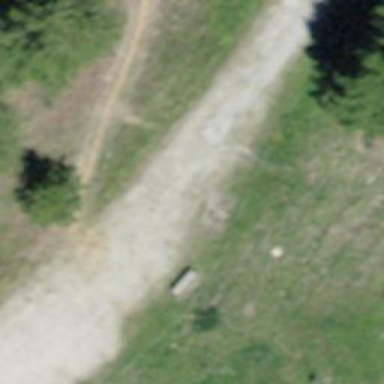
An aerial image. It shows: Bench for seating.